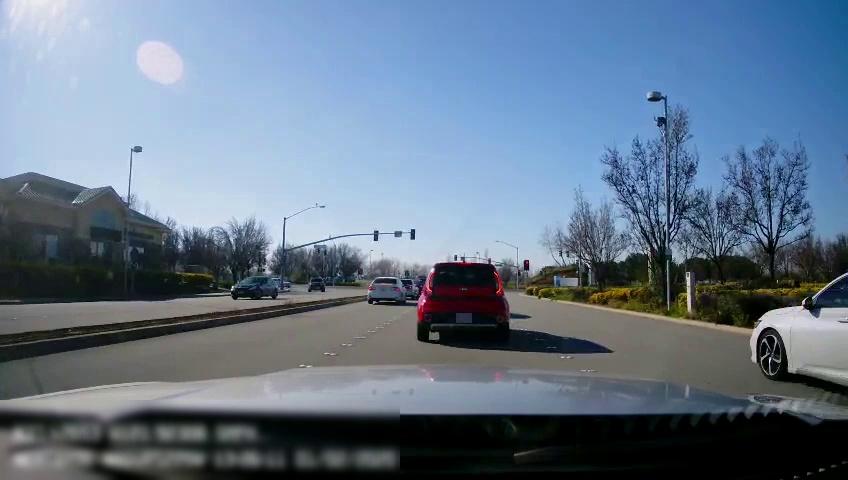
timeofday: Day
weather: Sunny
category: Drivable Space
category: Drivable Space
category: Vehicles | Car
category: Vehicles | Car
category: Vehicles | Car
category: Vehicles | Car
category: Vehicles | Car
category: Vehicles | SUV
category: Vehicles | Car
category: Vehicles | Car
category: Lanes | Current Lane
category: Lanes | Current Lane
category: Traffic | Lights
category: Traffic | Lights
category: Traffic | Lights